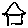
Label: house